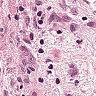
Metastatic tissue present: yes